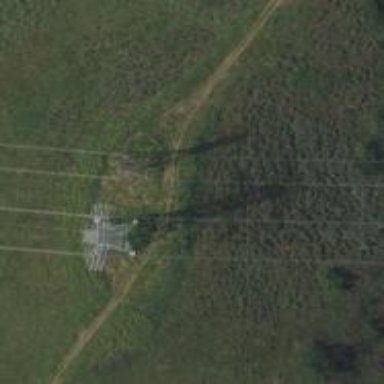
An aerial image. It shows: Power tower.